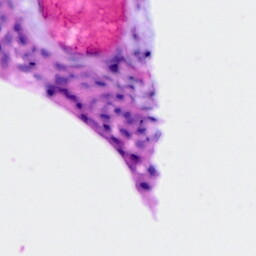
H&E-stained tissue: Ovarian